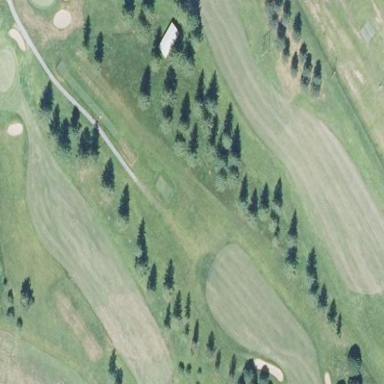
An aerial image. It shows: Grassy area designated as golf fairway.